Question: Say I have a 'Master' dataset which is being used to produce a multitude of tables, all which have their own additional filtering and grouping appied to them. The 'Master' dataset contains around 30 columns one of which is 'SL', the below table makes use of this column and counts the number of records within the 'Master' dataset to produce totals grouped by dates.

My Question is, Say there are two other 'SLs' which are type 'A' and 'Unspecified' how might I include rows for them, regardless of whether the 'Master' dataset contains records which are marked under that type, and the totals would naturally be ZERO for the three dates.
I can produce an additional dataset which lists all the types by simply doing :
'''
select distinct type_sl
from [mytable]
'''
But I am unable to drag and drop this into my existing table as it is part of a different dataset, I also dont see how I would alter my existing dataset to include rows for these types as the rest of the data would be NULL, or is this the way do to do it?
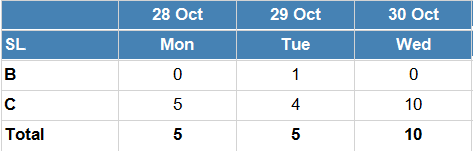
Answer: There are no issues with your suggestion, i.e. adjusting your Dataset to always include these SL values, even if everything else is 'NULL'.
i.e. assuming the Dataset is generated from a T-SQL query, use '[mytable]' as the base table and LEFT JOIN back to this as required.
You can use 'IsNothing' in the report expression to replace 'NULL' values with if required.
Another approach is to use a table with a set number of rows for all required SL values, instead of relying on the required columns being dynamically generated by a tablix type object, and then filling the columns' values with appropriate conditional expressions, e.g. for the column use something like:
'''
=Sum(IIf(Fields!type_sl.Value = "B", Fields!MyValue.Value, Nothing)
'''
However, I would lean toward the first option - the main advantages being you can still maintain the existing structure, i.e. dynamic grouping to increase the number of rows as required, and the fact that you only have to change the underlying database code to have the change applied to all items that use that database code.